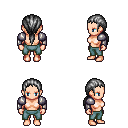
a pixel art fantasy rpg character, female body template, human, light skin, steel arm armor, teal pants, gray ponytail hairstyle, four views (front, back, left, right), 2x2 character sprite sheet, small pixel art, hard edges, no anti-aliasing